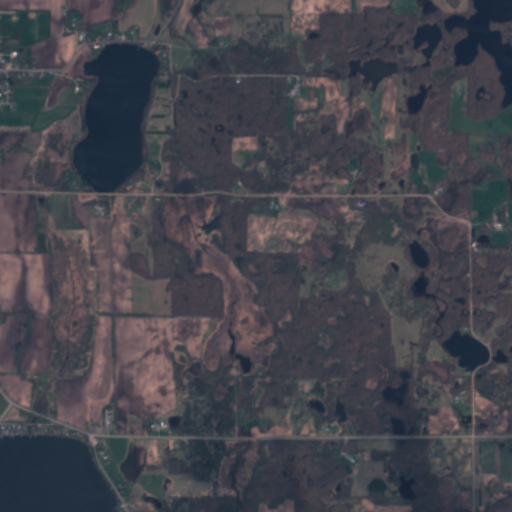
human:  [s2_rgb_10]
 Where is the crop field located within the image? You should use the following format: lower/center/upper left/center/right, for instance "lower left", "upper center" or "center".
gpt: The crop field is located in the upper left of the image.
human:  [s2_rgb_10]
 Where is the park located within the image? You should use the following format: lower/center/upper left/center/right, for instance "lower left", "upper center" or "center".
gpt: The park is located in the upper left of the image.
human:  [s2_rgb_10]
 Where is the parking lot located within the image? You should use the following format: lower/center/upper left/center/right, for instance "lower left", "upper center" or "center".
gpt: The parking lot is located in the upper left of the image.
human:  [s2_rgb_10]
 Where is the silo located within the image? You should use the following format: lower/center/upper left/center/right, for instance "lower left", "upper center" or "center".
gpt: The silo is located in the upper left of the image.
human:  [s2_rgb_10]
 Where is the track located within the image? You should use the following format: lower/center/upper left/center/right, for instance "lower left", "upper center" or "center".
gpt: The track is located in the upper left of the image.
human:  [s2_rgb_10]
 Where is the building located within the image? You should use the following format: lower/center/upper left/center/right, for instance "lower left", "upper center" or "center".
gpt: The building is located in the upper left of the image.
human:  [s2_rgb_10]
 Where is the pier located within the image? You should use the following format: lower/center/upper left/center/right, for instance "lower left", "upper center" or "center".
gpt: The pier is located in the upper left of the image.
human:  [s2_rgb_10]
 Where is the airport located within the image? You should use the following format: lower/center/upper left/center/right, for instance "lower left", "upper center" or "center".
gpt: There is no airport in the image.